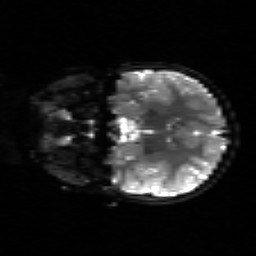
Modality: sbref
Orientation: coronal
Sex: female
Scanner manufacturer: siemens
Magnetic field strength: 3 T
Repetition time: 5 s
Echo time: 0.071 s